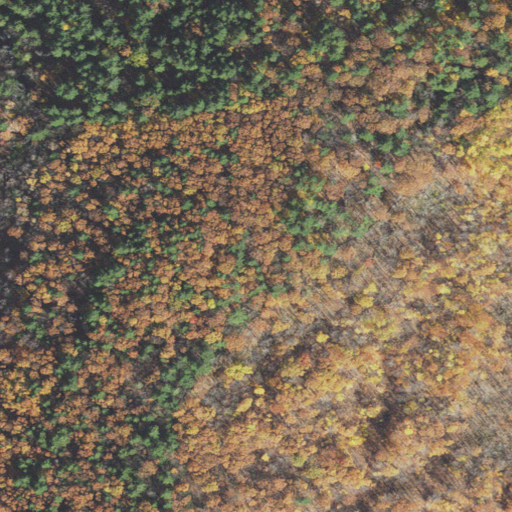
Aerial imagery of mountain in New Hampshire named Rattlesnake Hill containing mixed forest, deciduous forest, and evergreen forest